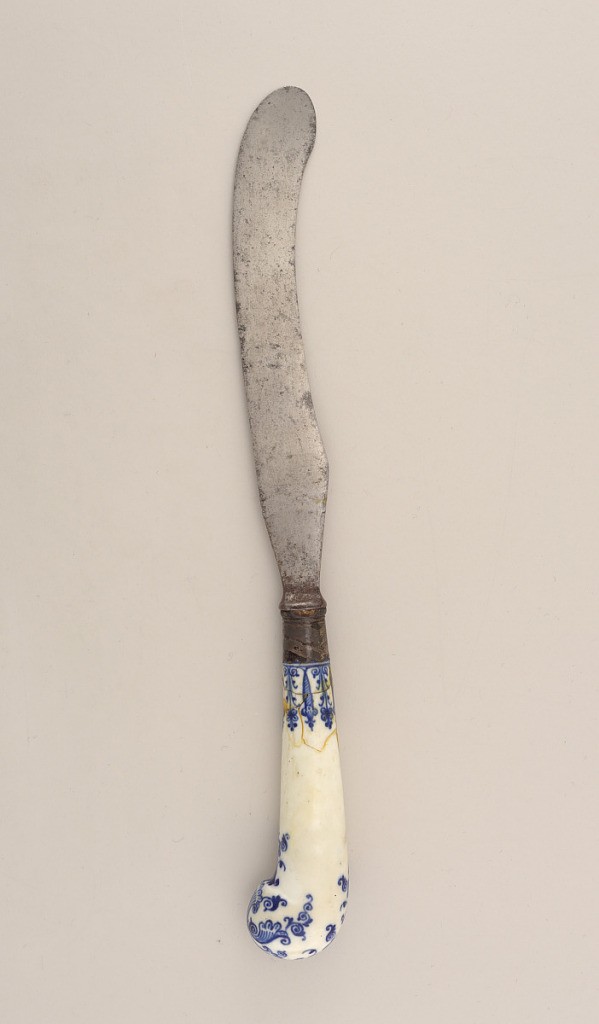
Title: Knife with Porcelain Handle
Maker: Saint-Cloud Porcelain Manufactory, French, active by 1693 - 1766
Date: ca. 1744
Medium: steel, silver, soft paste porcelain, vitreous enamel
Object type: knife
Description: Sabre-shaped blade, plain bolster. Banded silver ferrule with scalloped edge. Pistol-shaped white porcelain handle with dark blue floral and scrolled decoration.